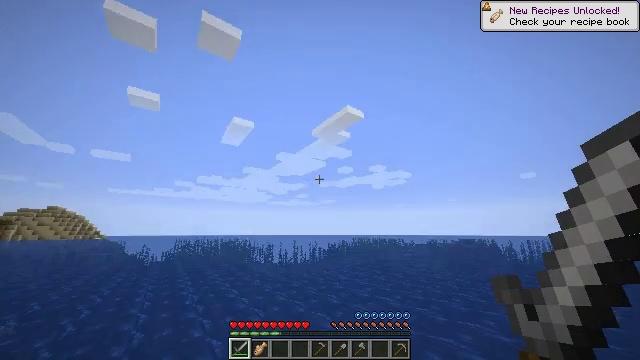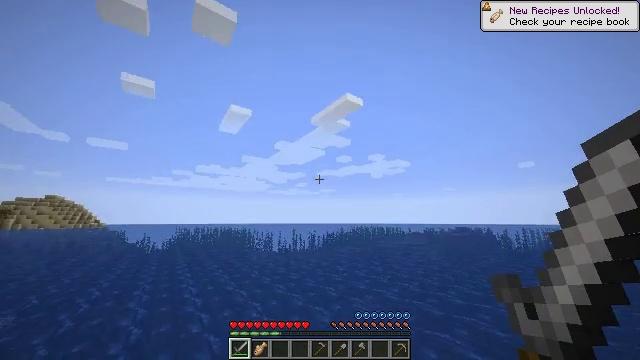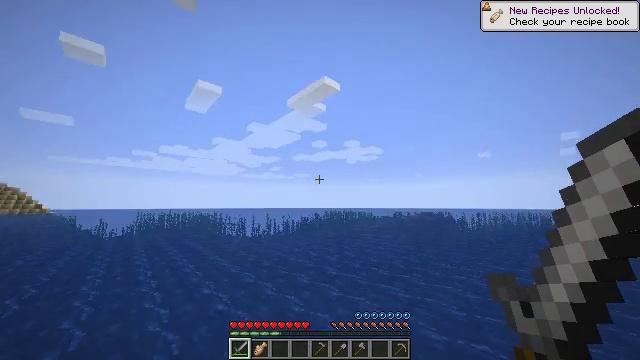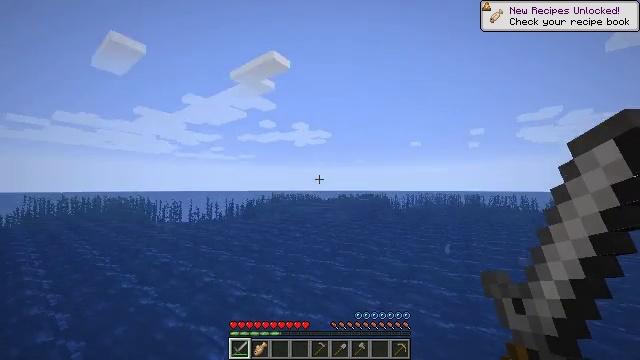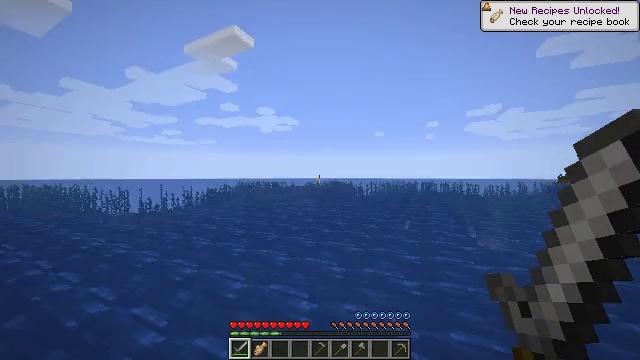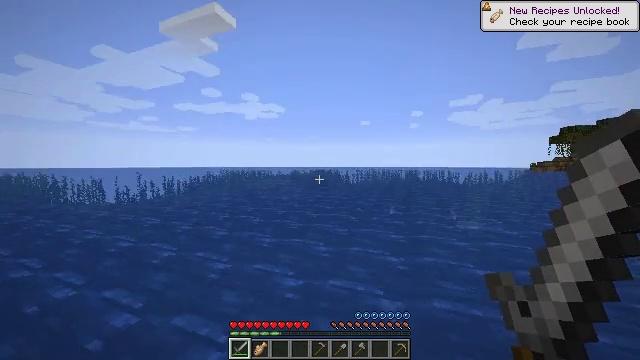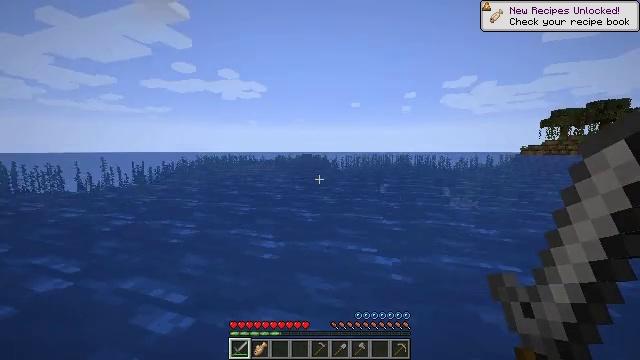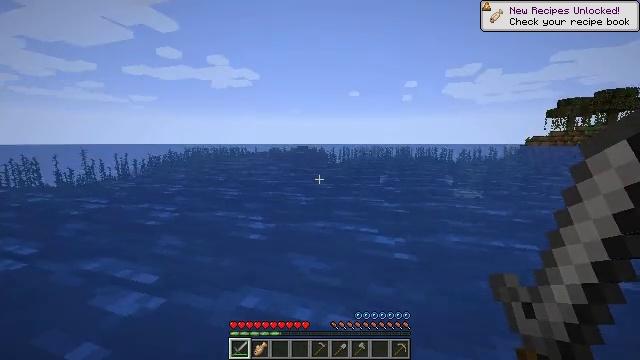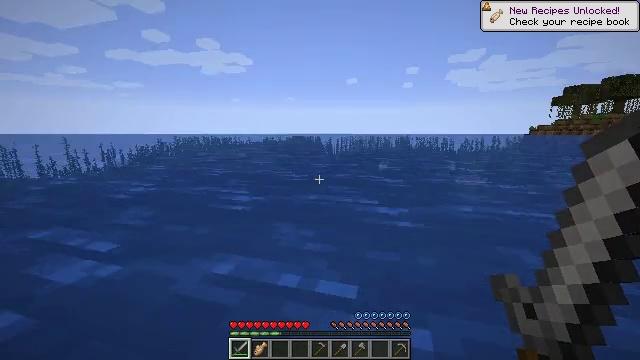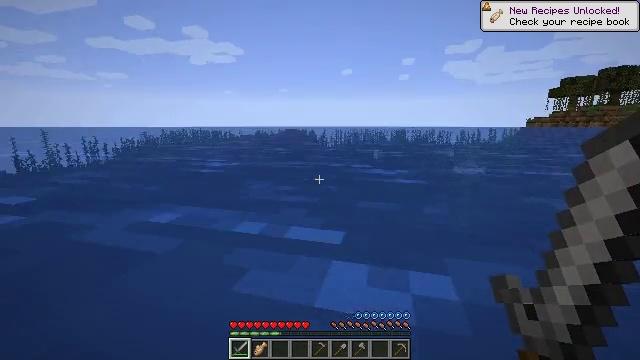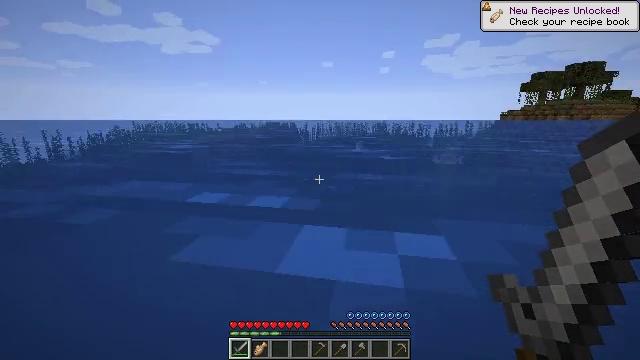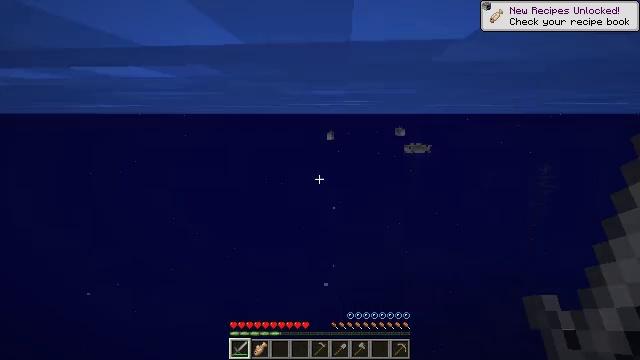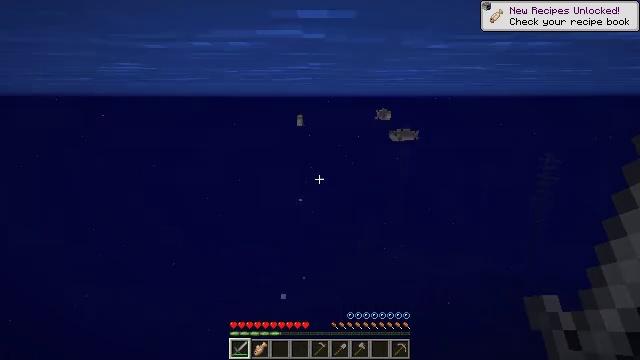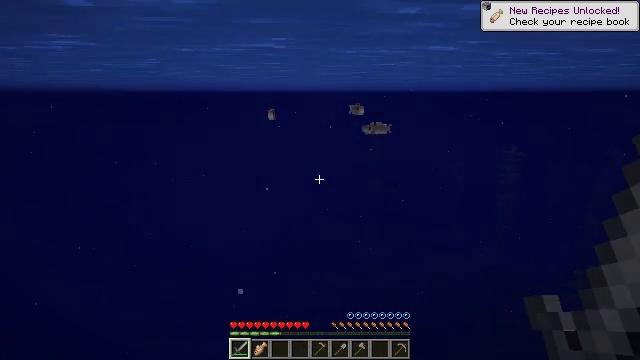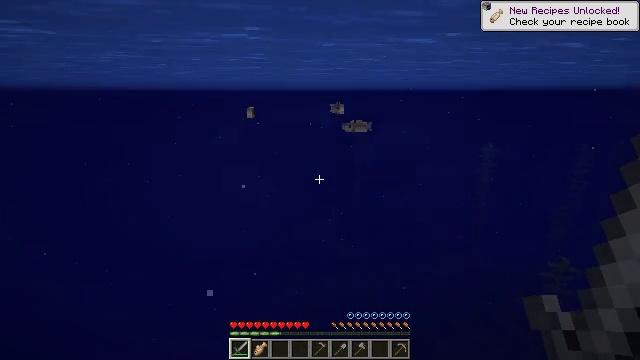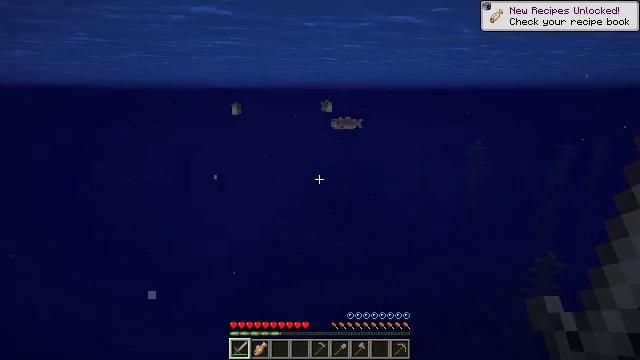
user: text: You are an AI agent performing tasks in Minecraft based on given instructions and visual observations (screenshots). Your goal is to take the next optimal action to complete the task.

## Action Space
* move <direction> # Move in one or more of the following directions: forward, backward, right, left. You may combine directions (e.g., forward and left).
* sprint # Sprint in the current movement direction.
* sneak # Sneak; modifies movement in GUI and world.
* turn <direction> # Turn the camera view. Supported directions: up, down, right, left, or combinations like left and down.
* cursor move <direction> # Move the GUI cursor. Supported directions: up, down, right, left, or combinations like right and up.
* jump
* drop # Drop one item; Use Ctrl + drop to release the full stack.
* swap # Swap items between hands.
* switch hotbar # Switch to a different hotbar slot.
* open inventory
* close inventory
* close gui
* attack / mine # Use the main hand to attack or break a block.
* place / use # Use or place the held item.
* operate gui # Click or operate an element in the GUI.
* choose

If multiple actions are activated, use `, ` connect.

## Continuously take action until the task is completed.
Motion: motion action
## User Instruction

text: Catch and defeat a cod.
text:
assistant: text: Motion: move forward and move right, turn down
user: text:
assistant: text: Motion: move forward and move right, turn right and down
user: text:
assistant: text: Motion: move forward and move right, turn right and down
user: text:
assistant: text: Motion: move forward and move right, turn right and down
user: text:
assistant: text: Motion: move forward and move right, turn right and down
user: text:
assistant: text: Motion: move forward and move right, turn right and down
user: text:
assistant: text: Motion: move forward and move right, turn down
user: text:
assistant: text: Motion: move forward and move right, turn down
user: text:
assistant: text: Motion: move forward and move right, turn right and down
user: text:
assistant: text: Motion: move forward and move right, turn right and down
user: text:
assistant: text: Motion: move forward and move right, turn right
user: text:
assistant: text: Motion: move forward and move right, turn right
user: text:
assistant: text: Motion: move forward and move right, turn right
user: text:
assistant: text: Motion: move forward and move right, turn right
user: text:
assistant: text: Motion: move forward and move right, turn right
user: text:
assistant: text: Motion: move forward and move right
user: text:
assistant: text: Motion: move forward and move right
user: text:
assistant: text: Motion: move forward
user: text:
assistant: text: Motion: move forward
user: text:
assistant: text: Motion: move forward
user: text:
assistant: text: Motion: move forward, turn up
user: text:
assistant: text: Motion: move forward, turn up
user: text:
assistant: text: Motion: move forward
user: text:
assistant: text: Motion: move forward
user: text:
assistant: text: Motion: move forward
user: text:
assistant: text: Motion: move forward
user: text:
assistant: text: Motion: move forward
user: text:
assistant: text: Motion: move forward
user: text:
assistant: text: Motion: move forward, sprint, turn up
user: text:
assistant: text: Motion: move forward, sprint, turn up